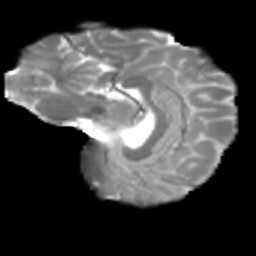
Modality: T2w
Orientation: sagittal
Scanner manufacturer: siemens
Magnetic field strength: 3 T
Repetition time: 4 s
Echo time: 0.0594 s